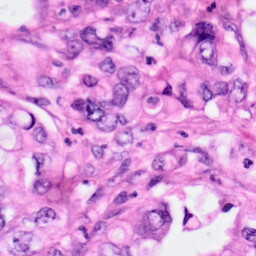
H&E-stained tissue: Pancreatic